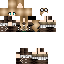
A female human skin with medium skin, wearing brown long hair dressed in a blue hoodie and brown pants, featuring a closed mouth.